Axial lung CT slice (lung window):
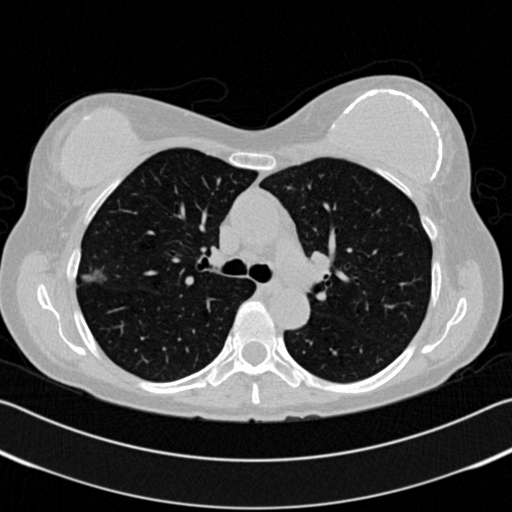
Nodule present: no